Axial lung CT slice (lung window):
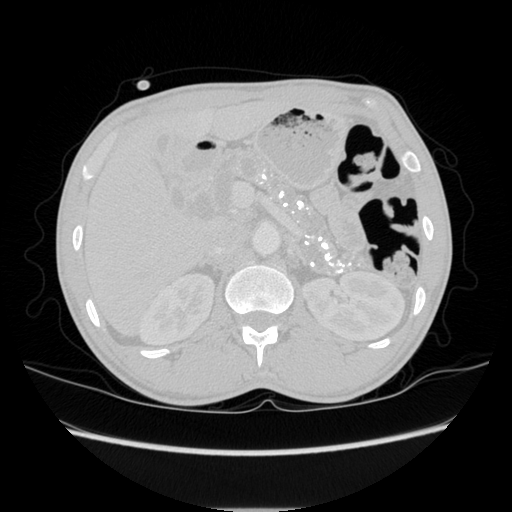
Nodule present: no